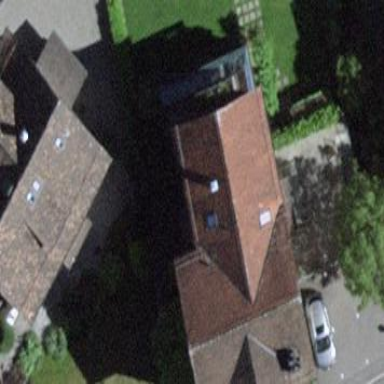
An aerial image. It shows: Detached building.